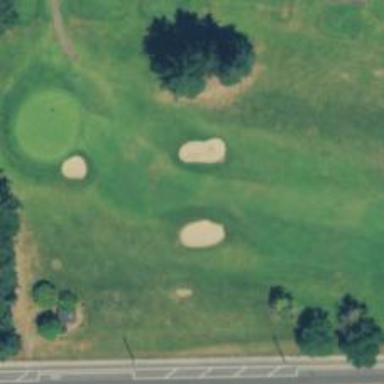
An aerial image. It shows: View of golf hole.